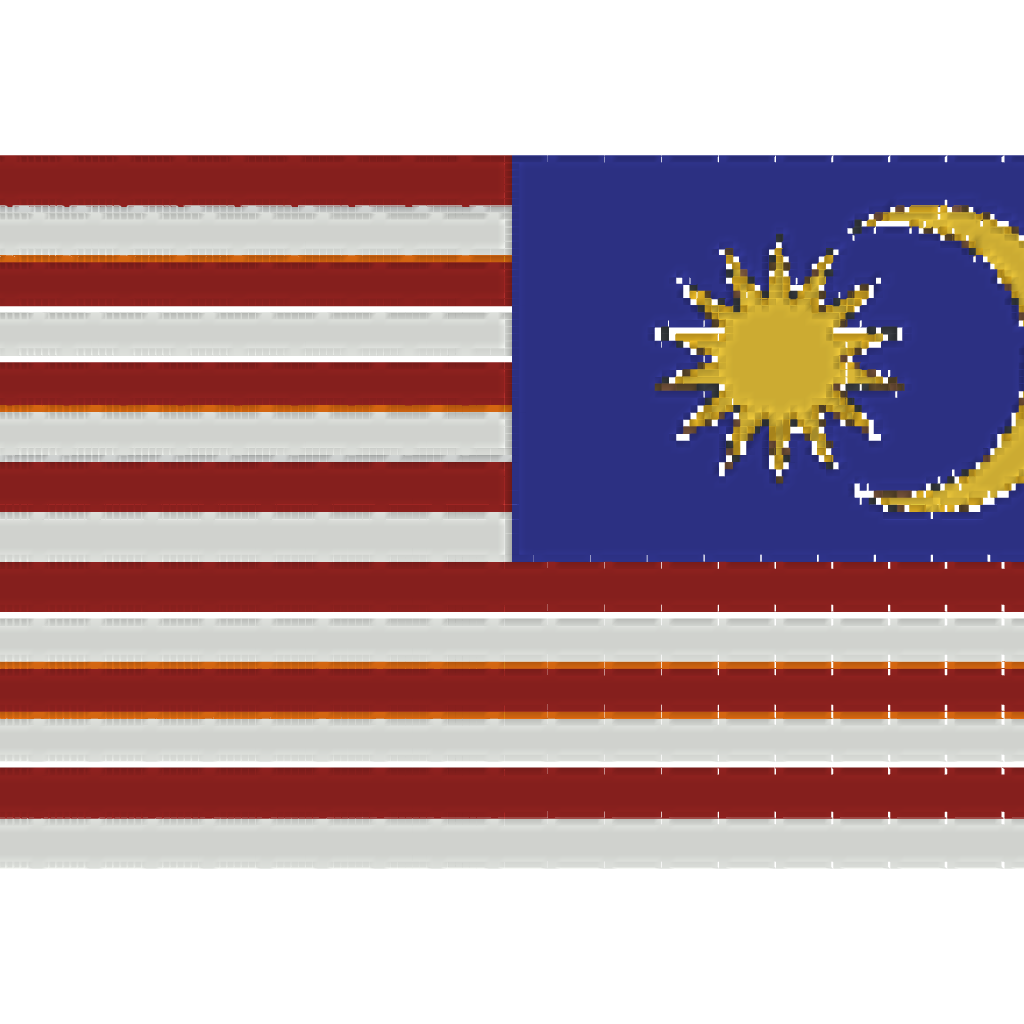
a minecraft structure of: Malaysia Flag